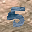
Label: 5